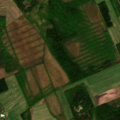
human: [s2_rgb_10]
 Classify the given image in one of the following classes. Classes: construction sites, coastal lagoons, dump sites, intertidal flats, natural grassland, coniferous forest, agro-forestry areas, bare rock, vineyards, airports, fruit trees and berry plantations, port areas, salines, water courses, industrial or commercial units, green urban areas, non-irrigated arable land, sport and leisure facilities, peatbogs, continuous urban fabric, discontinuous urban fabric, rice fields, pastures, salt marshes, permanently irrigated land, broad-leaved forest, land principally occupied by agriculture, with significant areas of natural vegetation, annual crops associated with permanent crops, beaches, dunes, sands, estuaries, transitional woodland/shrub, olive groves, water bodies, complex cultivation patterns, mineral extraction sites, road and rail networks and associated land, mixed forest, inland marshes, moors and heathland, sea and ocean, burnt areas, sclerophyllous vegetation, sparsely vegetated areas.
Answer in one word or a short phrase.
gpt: non-irrigated arable land, land principally occupied by agriculture, with significant areas of natural vegetation, broad-leaved forest, mixed forest, transitional woodland/shrub